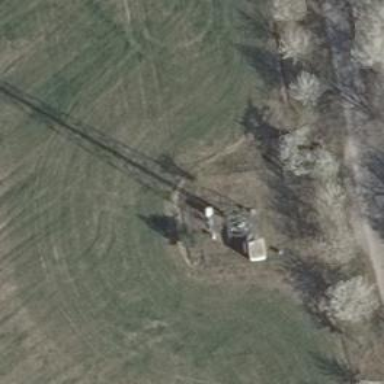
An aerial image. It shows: Communication mast tower.